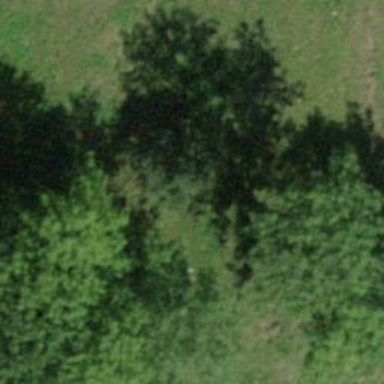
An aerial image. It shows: Mixed forest with variety of leaf types and cycles.